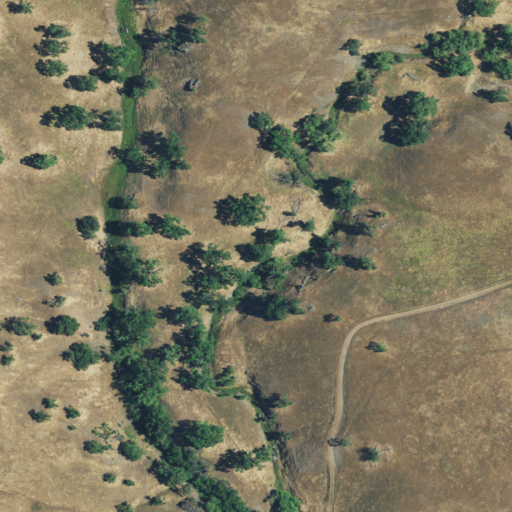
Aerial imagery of valley in California named Cañada Verde containing grassland, shrub, and mixed forest